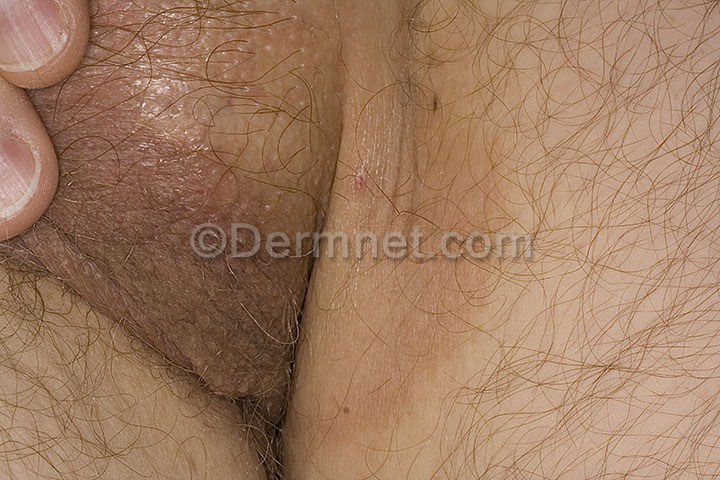
Disease: Tinea Ringworm Candidiasis and other Fungal Infections